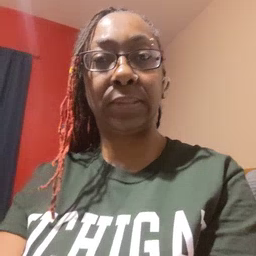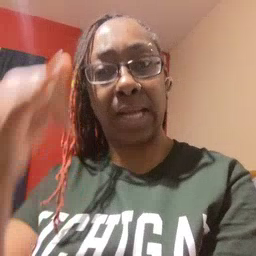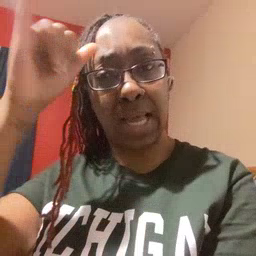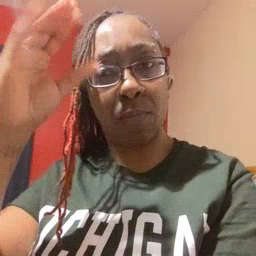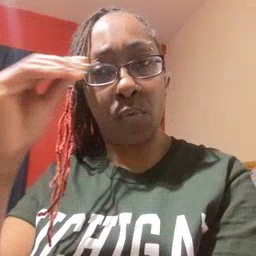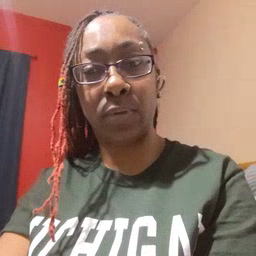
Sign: cowboy